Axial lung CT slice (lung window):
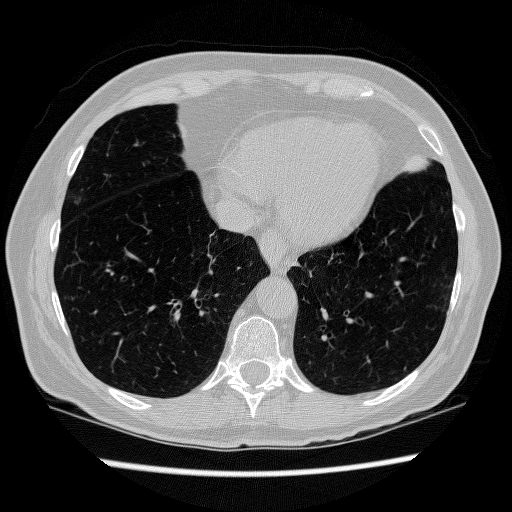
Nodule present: yes
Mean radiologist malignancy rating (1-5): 2.5